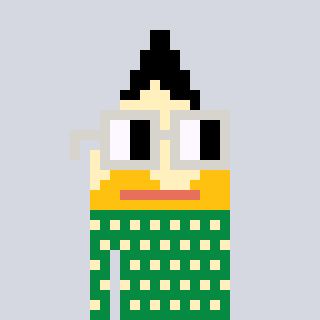
a pixel art character with square light gray glasses, a pencil-shaped head and a green-colored body on a cool background